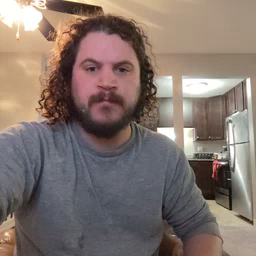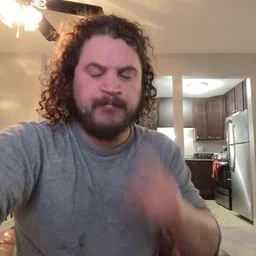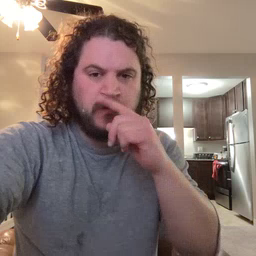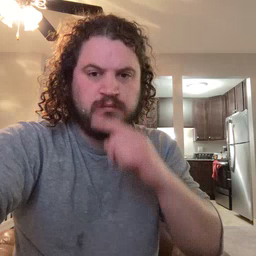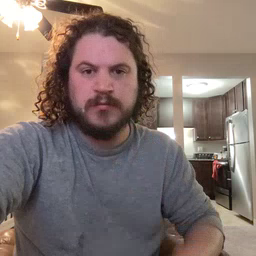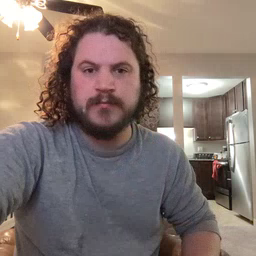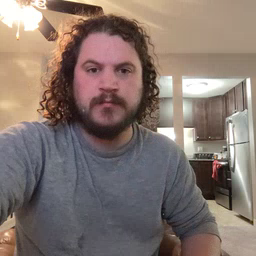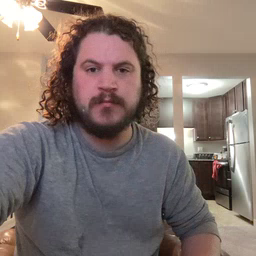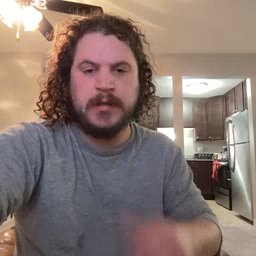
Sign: mouse